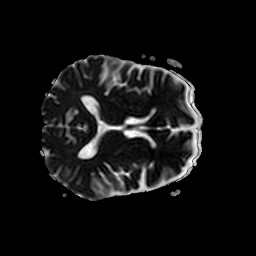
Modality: ADC
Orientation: axial
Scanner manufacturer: philips
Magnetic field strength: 3 T
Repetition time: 3.763 s
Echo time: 0.06039 s